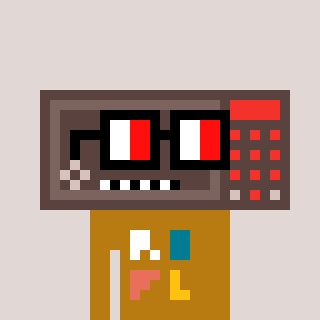
a pixel art character with square glasses with black frames and red eyes, a wallsafe-shaped head and a gold-colored body on a warm background